Current action and preconditions to check: trajectory_clear

Your task: For each precondition in the list above, predict whether it will hold at this action.

Consider the current scene as observed from the mobile robot's camera, and analyze the predicted future states of all dynamic agents (e.g., people, animals, vehicles, or any moving entities) within the NEXT SECOND.

IMPORTANT: Only answer "very likely" if you are absolutely certain—based on strong, clear evidence—that a dynamic agent will violate the precondition in the predicted future state. Do NOT answer "very likely" for unlikely, ambiguous, or low-probability risks.

Ask yourself for each precondition: Is there a high probability, with clear and convincing evidence, that the predicted future states of any dynamic agent will interfere with the predicted future state of the currently executing action within the NEXT SECOND, causing that precondition to fail?

Assess the risk level based on these predictions. Use "likely" or "very likely" if motions create a clear risk of interference.

Use "neutral" or "improbable" if agents are nearby but their predicted paths are clearly diverging or non-conflicting.

Failure Risk Categories: "very improbable", "improbable", "neutral", "likely", "very likely"

Answer Format: Output ONLY the probability_of_failure value from these categories: "very improbable", "improbable", "neutral", "likely", "very likely"

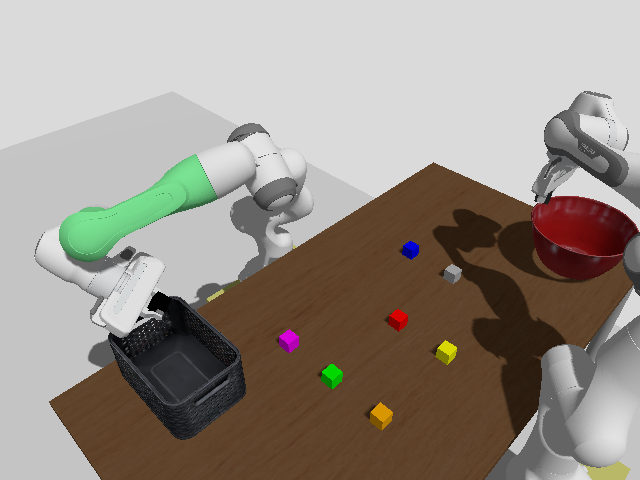

Answer: very improbable